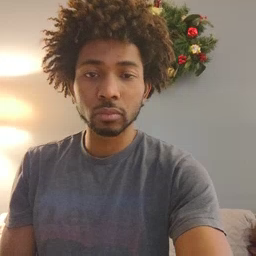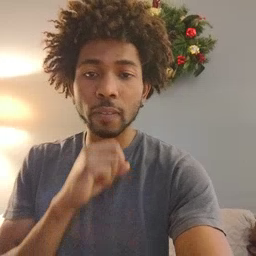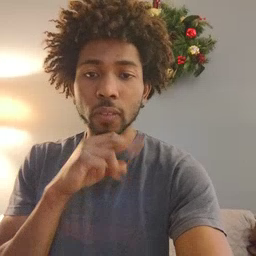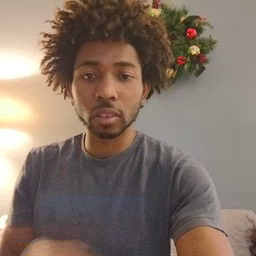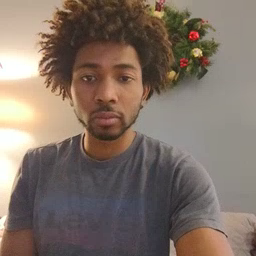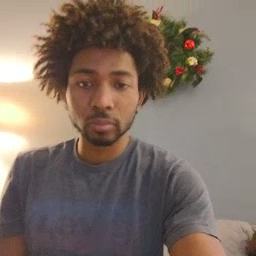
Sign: frog